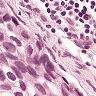
Metastatic tissue present: yes